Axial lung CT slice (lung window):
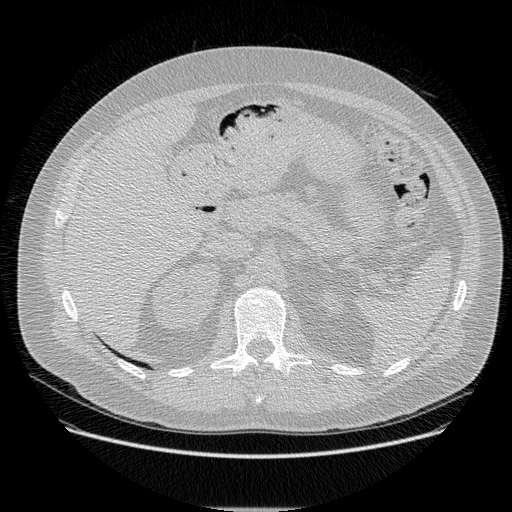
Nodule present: no